Question: I'm running a school reward system in which members of staff allocate points to students for positive attitude and behaviour.
I have two tables:
'ID', 'Firstname', 'Surname', 'Position', 'Faculty', 'Subject', 'Hours', 'Allocation'
'Transaction_ID', 'Datetime', 'Giver_ID', 'Recipient_ID', 'Points', 'Category_ID', 'Reason'
I'm trying to write an SQL statement that shows how many points members of staff have allocated on a weekly basis.
This statement...
'''
SELECT
CONCAT(s.Firstname, " ", s.Surname) AS 'Staff Name',
SUM(t.Points) AS 'Points Allocated'
FROM transactions t
LEFT JOIN staff s ON t.Giver_ID = s.ID
WHERE 'Datetime' >= '2012-10-08'
GROUP BY t.Giver_ID
ORDER BY 'Points Allocated' ASC
'''
... displays a list of users that have allocated points that week, and how many.

, it doesn't show users that have allocated 0 points.
Is there a way of amending my statement to include those users? Possibly be writing the join in reverse, using the 'staff' table and joining to 'transactions'? I'm not sure where to start unfortunately.
Thanks in advance,
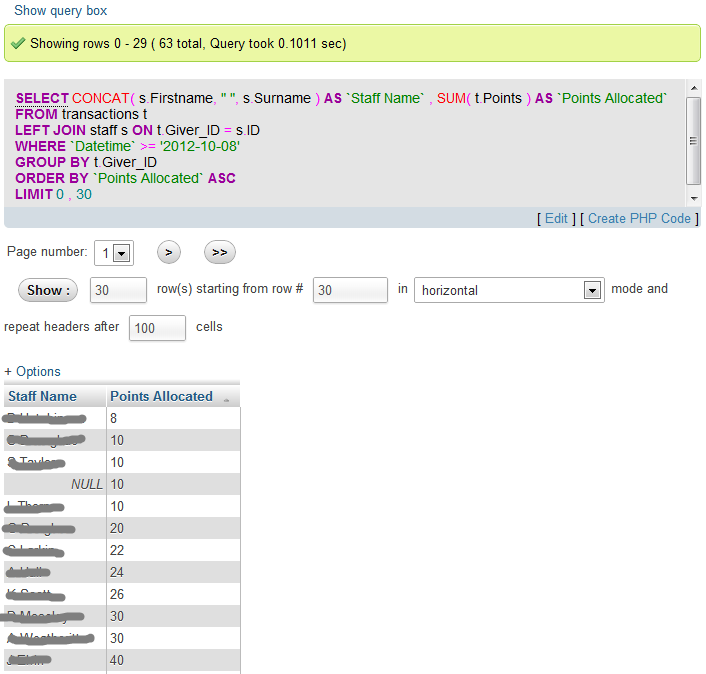
Answer: yes, you've got to reverse,
'''
SELECT
CONCAT(s.Firstname, " ", s.Surname) AS 'Staff Name',
COALESCE(SUM(t.Points), 0) AS 'Points Allocated'
FROM staff s
LEFT JOIN transactions t ON t.Giver_ID = s.ID
WHERE t.Datetime >= '2012-10-08' or t.Datetime IS NULL
GROUP BY s.ID
ORDER BY 'Points Allocated' ASC
'''
as suggested by Ianzz, should be faster
'''
SELECT
CONCAT(s.Firstname, " ", s.Surname) AS 'Staff Name',
COALESCE(SUM(t.Points), 0) AS 'Points Allocated'
FROM staff s
LEFT JOIN transactions t ON t.Giver_ID = s.ID and t.Datetime >='2012-10-08'
GROUP BY s.ID
ORDER BY 'Points Allocated' ASC
'''
or use RIGHT JOIN and group on s.ID (in both case, use a coalesce on SUM(t.Points) if you don't want null values you must also check for "NULL transaction datetime", or use the date predicate in the join
You'll see more LEFT JOIN then RIGHT JOIN, as you can read that as
select all from my principal entity (in the FROM clause), and try to join another where a joining data exists. But both should work the same